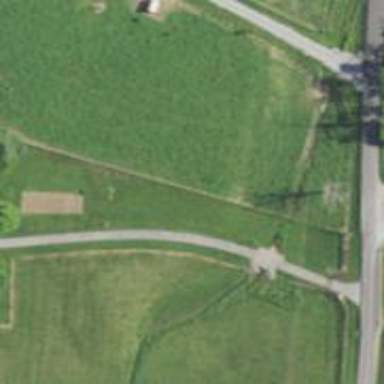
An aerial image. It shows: Driveway.